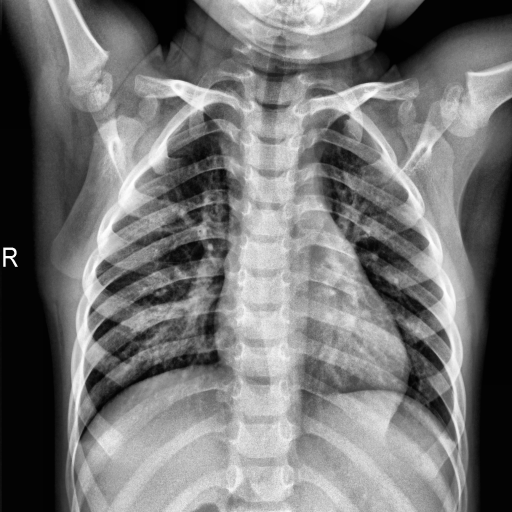
Finding: NORMAL